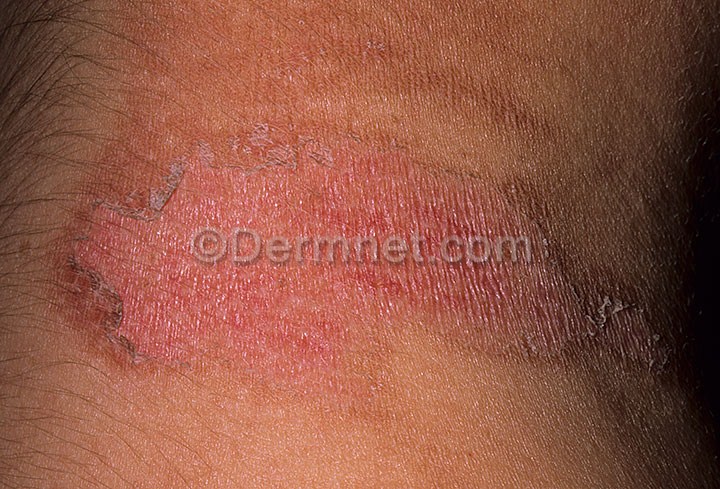
Disease: Light Diseases and Disorders of Pigmentation